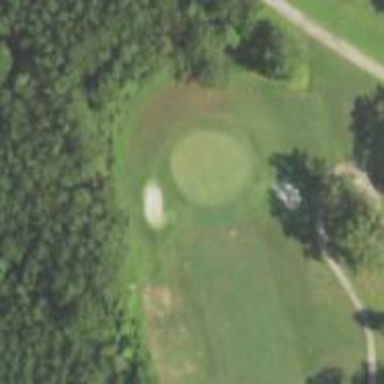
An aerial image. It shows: View of golf hole.